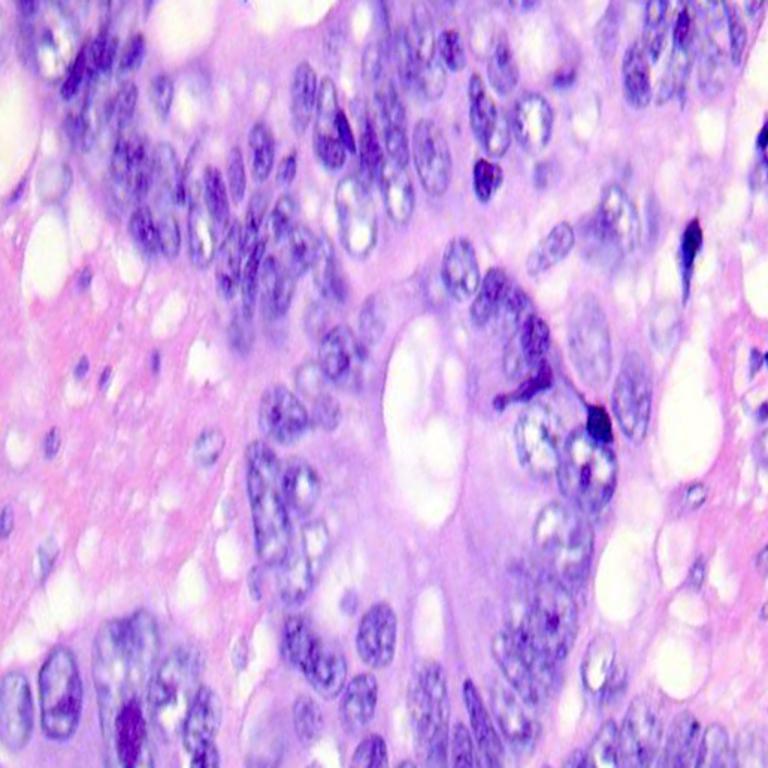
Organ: colon
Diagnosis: adenocarcinomas